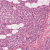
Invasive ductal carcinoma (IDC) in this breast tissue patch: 1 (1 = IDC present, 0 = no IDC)